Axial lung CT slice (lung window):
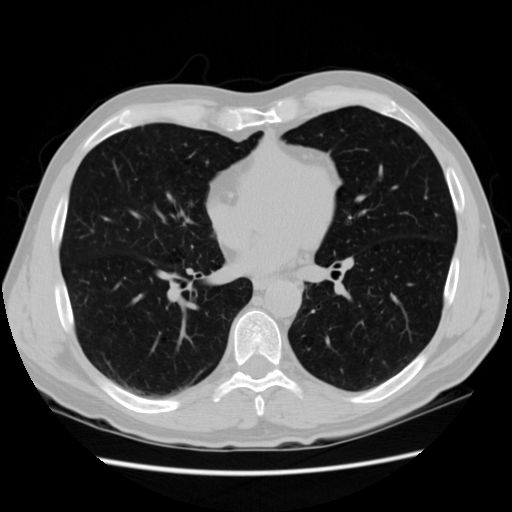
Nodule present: no